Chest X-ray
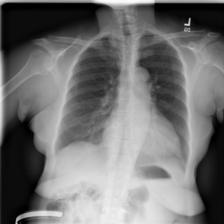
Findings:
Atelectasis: negative
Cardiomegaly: negative
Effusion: negative
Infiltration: negative
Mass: negative
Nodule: negative
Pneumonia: negative
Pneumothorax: negative
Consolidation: negative
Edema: negative
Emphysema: negative
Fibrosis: negative
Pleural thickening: negative
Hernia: negative